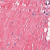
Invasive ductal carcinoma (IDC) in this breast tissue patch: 1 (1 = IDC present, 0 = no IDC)